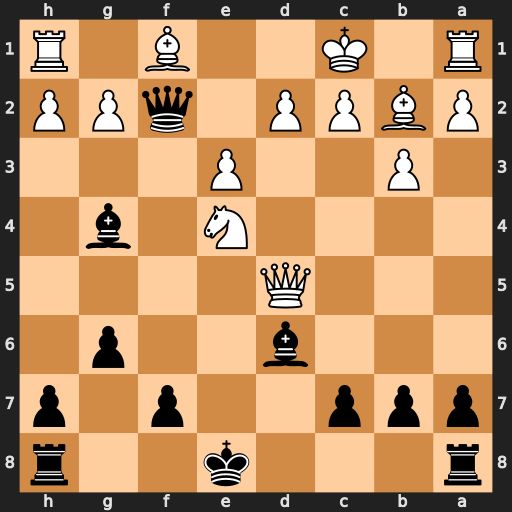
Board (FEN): r3k2r/ppp2p1p/3b2p1/3Q4/4N1b1/1P2P3/PBPP1qPP/R1K2B1R
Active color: b
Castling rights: kq
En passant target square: -
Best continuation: Qe1#